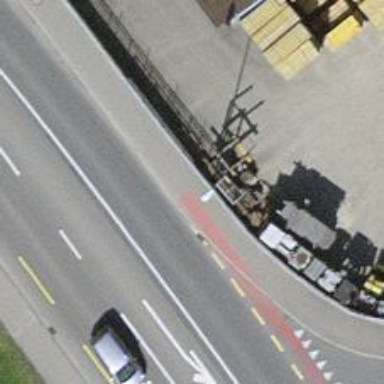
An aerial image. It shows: Cycleway.